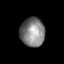
Tissue: lung
Cell type: Epithelial cells
Senescence score: 0.2109
Nuclear area (px): 693
Mean DAPI intensity: 129.462